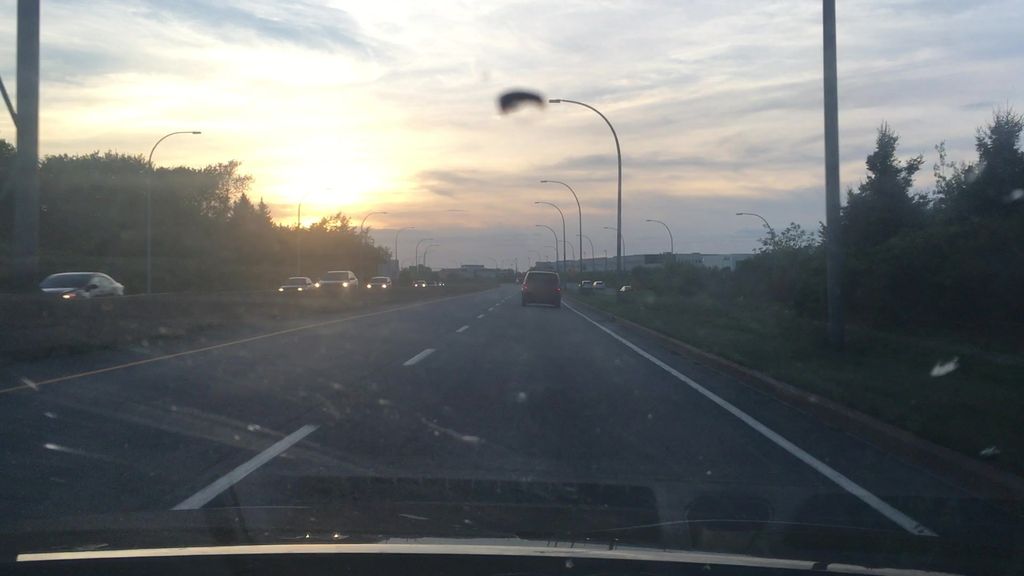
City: halifax